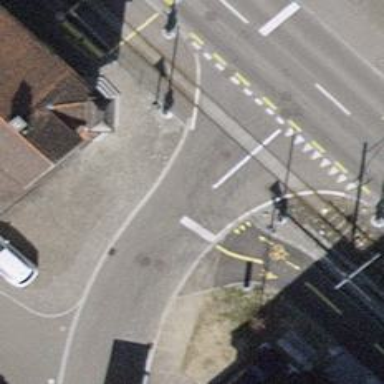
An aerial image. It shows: Road with traffic signals.